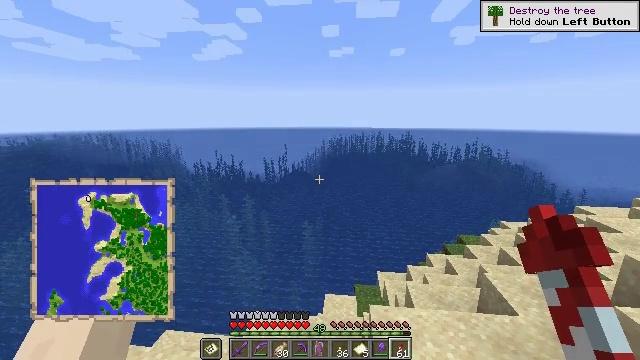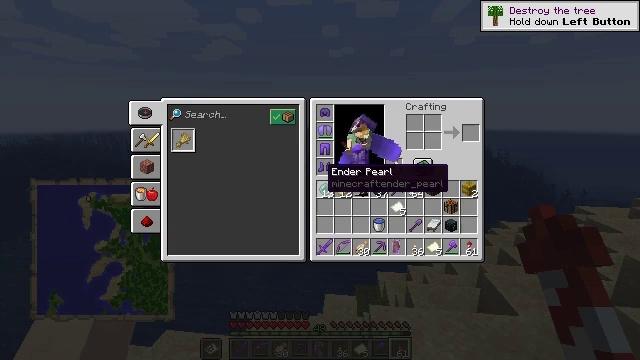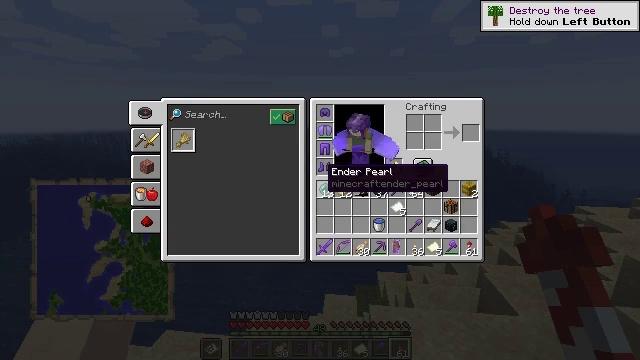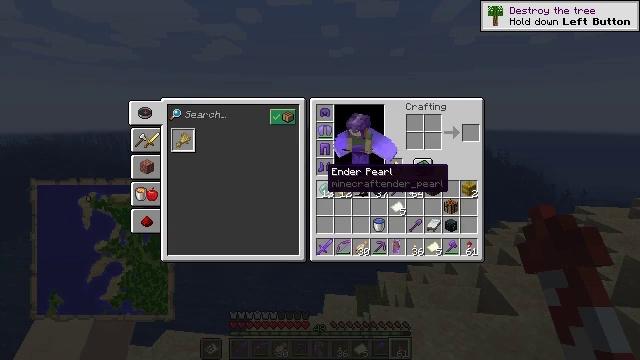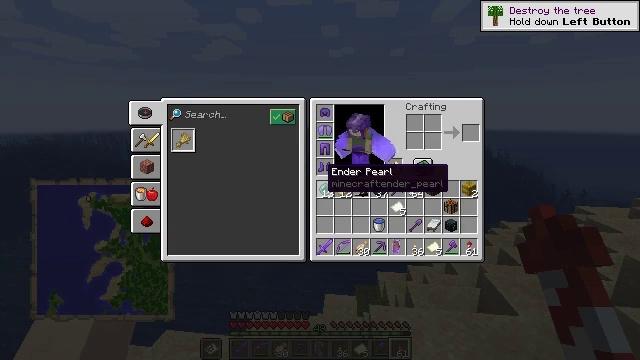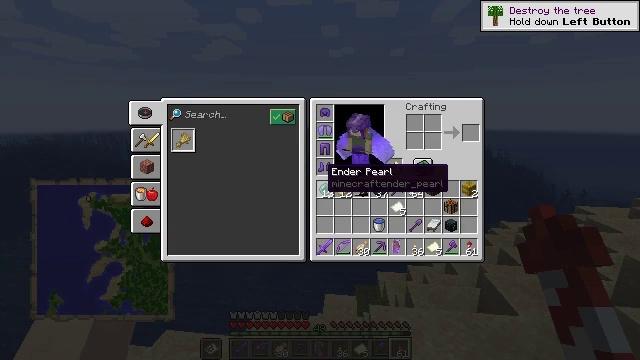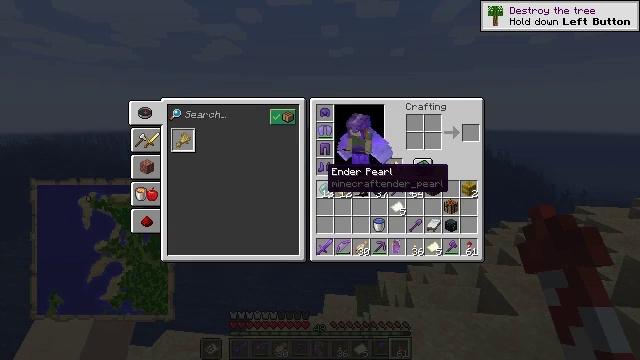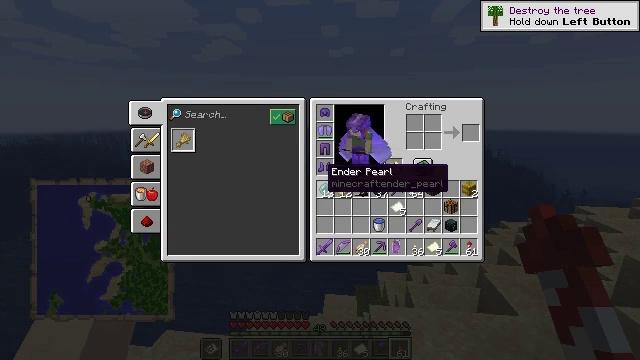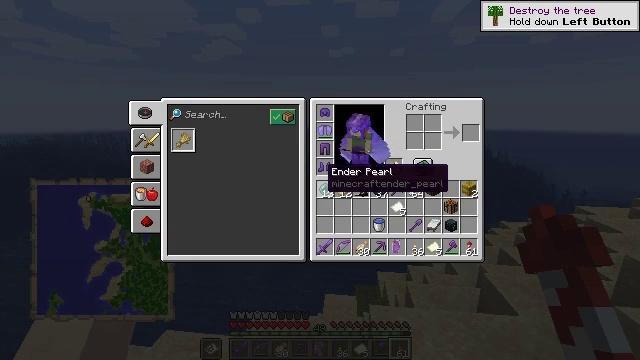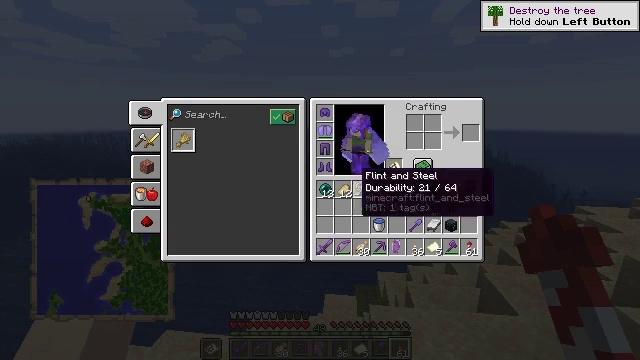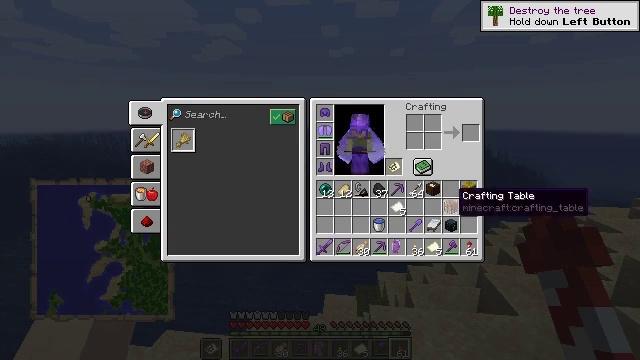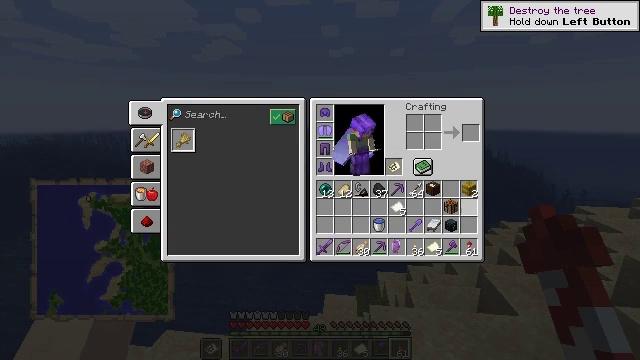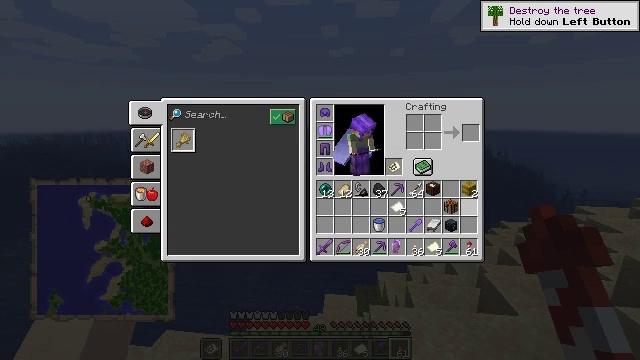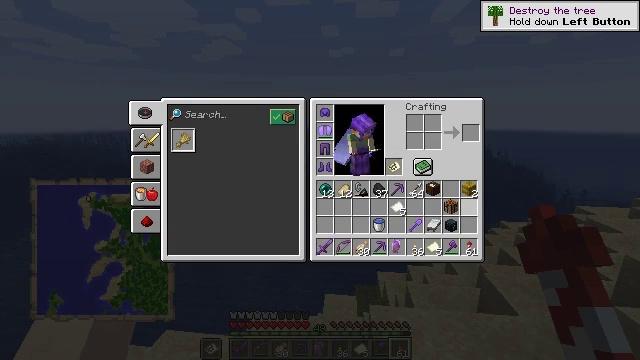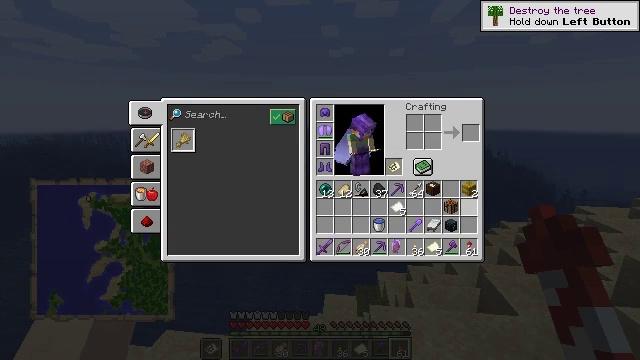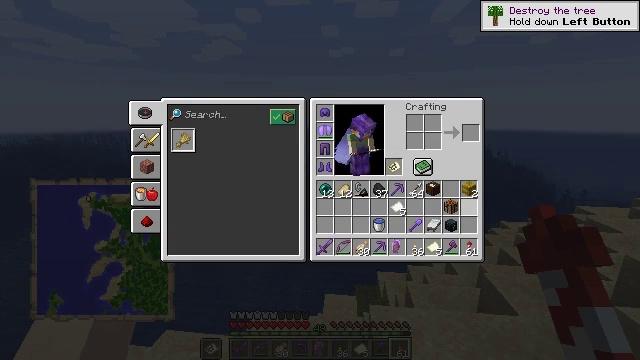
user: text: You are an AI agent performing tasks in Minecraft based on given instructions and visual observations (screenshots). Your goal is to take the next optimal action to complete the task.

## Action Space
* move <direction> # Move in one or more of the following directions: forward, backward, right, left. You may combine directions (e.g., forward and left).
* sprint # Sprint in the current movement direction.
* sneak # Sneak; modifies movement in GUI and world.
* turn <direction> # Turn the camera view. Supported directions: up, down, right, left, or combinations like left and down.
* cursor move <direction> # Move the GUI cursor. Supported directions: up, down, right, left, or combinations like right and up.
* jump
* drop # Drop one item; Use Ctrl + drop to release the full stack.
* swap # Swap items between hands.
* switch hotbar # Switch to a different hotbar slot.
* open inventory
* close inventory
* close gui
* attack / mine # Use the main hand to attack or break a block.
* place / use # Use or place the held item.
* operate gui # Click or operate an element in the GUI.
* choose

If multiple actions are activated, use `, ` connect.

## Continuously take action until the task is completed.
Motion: motion action
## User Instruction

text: Chop down the dark oak log.
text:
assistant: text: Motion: open inventory
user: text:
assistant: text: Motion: open inventory
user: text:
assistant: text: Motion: open inventory
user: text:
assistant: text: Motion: open inventory
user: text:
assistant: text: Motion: no_op
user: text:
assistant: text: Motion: no_op
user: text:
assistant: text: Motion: no_op
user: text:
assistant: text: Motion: no_op
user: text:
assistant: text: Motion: no_op
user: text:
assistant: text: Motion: turn right and down
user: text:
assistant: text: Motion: turn right
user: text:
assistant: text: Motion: no_op
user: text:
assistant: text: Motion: no_op
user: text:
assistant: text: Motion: no_op
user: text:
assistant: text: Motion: no_op
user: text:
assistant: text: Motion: no_op
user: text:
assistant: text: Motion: no_op
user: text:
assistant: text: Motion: no_op
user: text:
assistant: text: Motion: no_op
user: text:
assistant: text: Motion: no_op
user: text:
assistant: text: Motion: no_op
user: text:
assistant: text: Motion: no_op
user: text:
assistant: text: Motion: no_op
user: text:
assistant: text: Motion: no_op
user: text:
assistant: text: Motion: no_op
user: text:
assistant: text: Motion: no_op
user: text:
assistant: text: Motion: no_op
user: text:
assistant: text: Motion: no_op
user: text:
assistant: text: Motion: no_op
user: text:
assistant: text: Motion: no_op